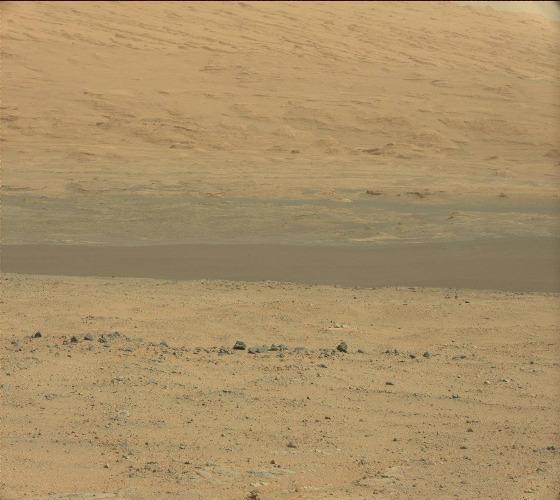
Terrain classes present: Gravel / Sand / Soil, Rock